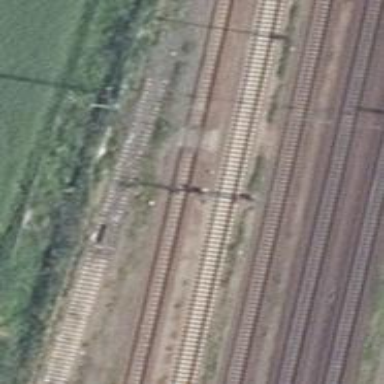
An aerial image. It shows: Railway signal.